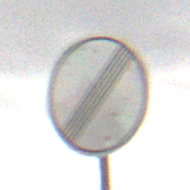
Verkehrszeichen: EndeSaemtlicherBegrenzungen
Umgebung: Outdoor, Nature
Tageszeit: Midday
Wetter: Overcast
Licht: Natural
Jahreszeit: NotSpecified
Kontrast: LowContrast